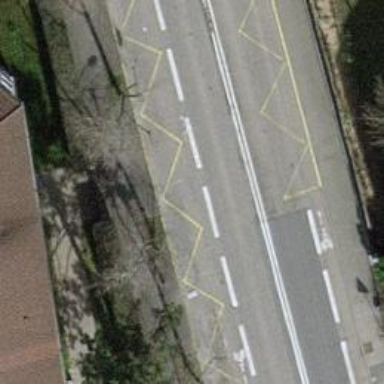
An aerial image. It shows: Primary highway with asphalt surface. There are sidewalks on both sides and designated cycle lane.